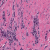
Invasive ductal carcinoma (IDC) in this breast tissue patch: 0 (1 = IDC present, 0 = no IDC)